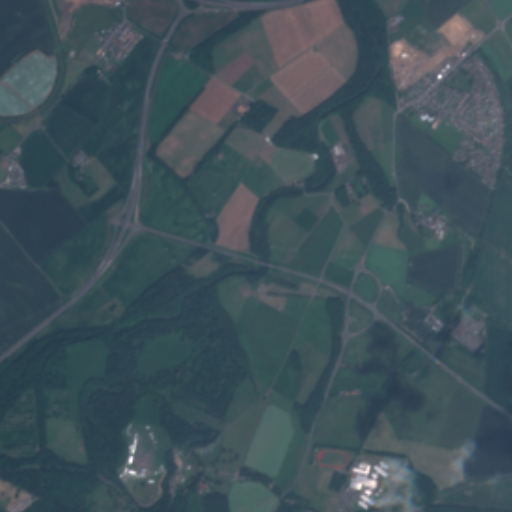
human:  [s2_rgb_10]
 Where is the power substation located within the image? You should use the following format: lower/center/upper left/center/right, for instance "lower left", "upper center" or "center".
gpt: The power substation is located in the lower right of the image.
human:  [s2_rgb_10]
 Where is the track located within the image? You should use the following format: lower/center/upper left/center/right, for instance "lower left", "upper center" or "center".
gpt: The track is located in the lower right of the image.
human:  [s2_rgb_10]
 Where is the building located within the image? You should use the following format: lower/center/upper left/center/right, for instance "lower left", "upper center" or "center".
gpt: There is no building in the image.